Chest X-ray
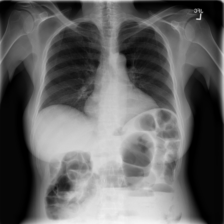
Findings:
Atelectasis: negative
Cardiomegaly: negative
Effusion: negative
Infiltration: negative
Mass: negative
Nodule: negative
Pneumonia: negative
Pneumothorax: negative
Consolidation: negative
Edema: negative
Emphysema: negative
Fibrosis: negative
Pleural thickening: negative
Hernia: negative